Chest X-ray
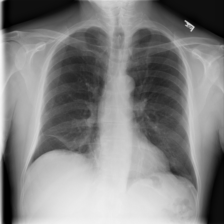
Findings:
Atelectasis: positive
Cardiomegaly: negative
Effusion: negative
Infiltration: negative
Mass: negative
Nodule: negative
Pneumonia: negative
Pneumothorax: negative
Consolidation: negative
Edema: negative
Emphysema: negative
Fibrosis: negative
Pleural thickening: negative
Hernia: negative